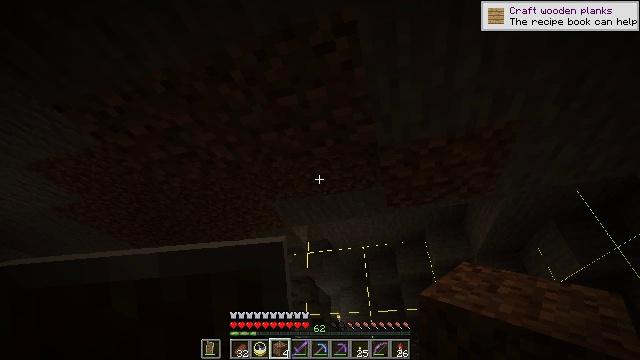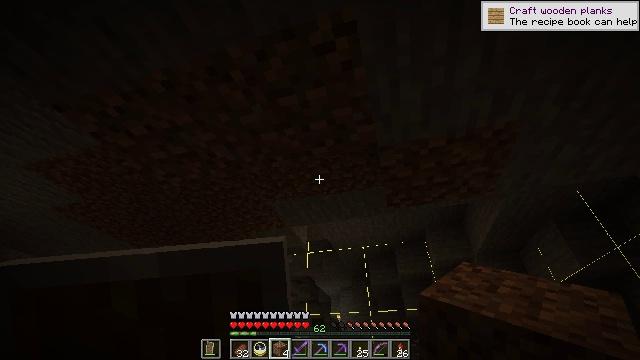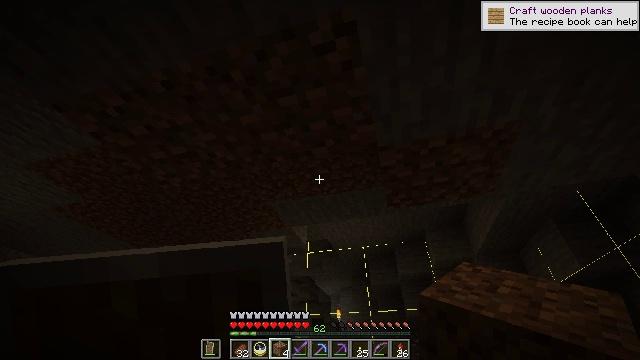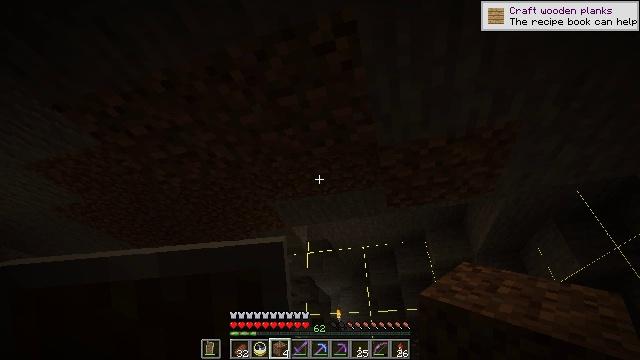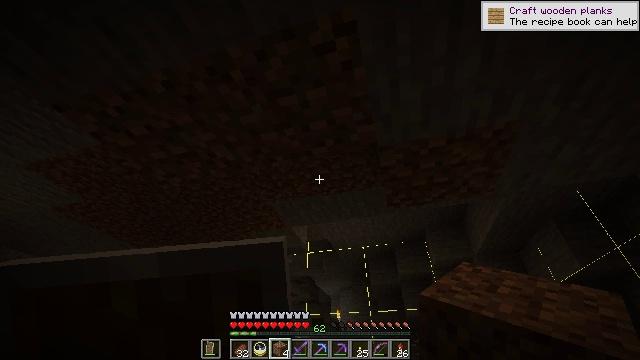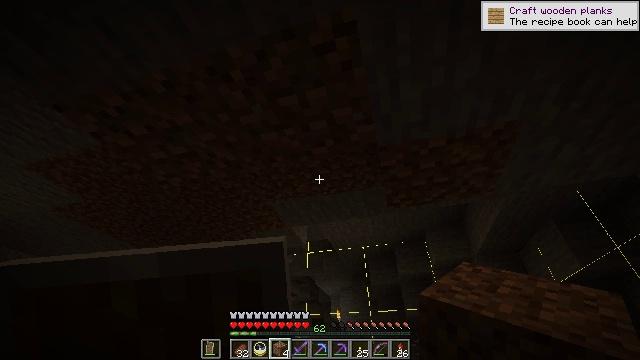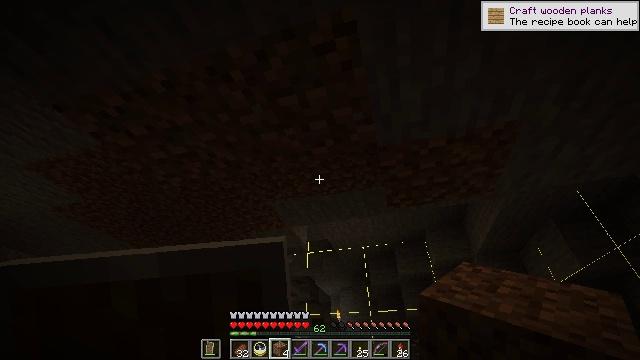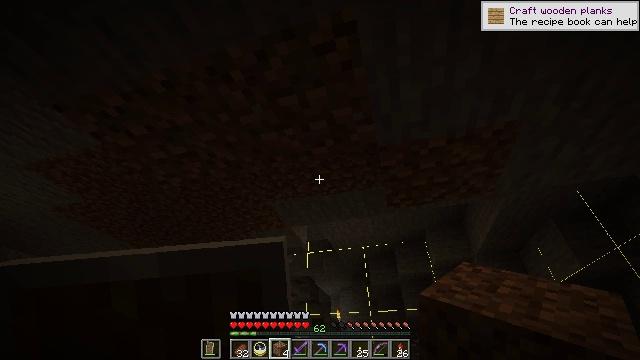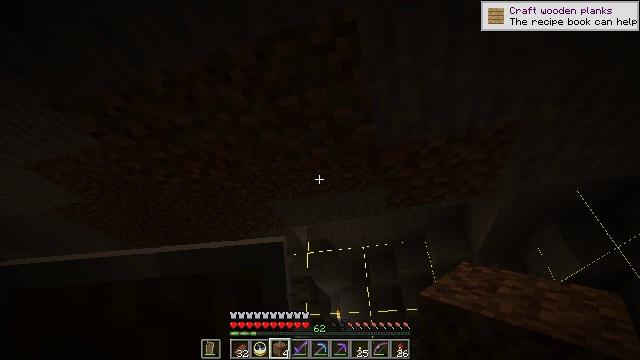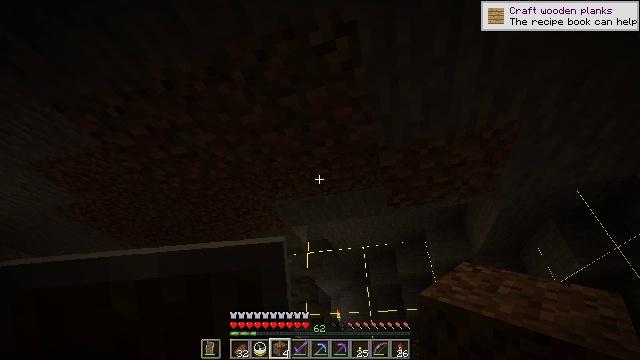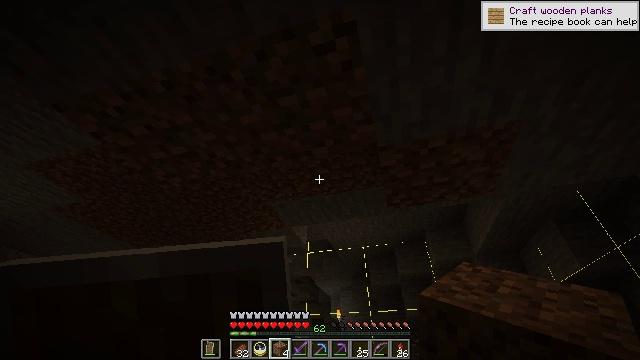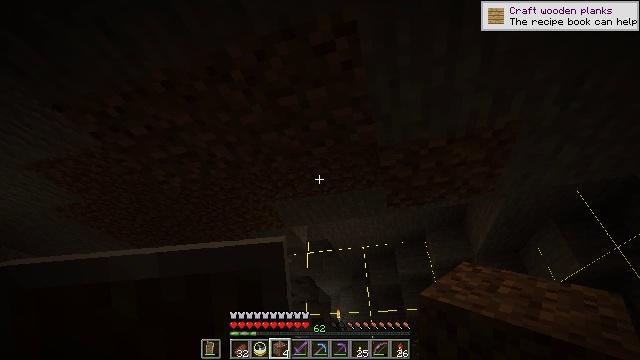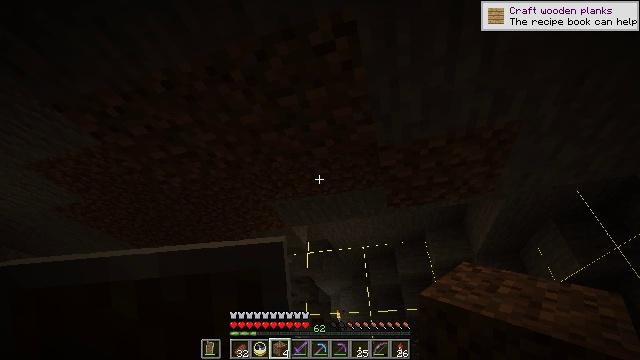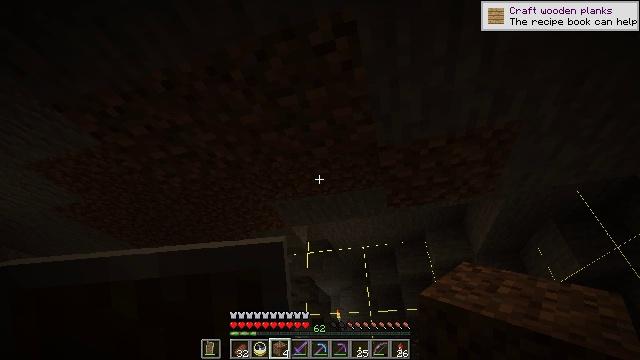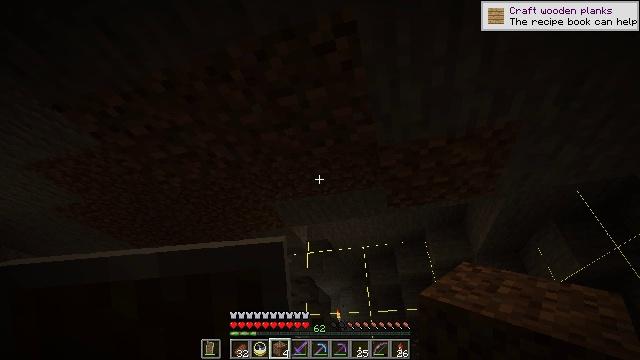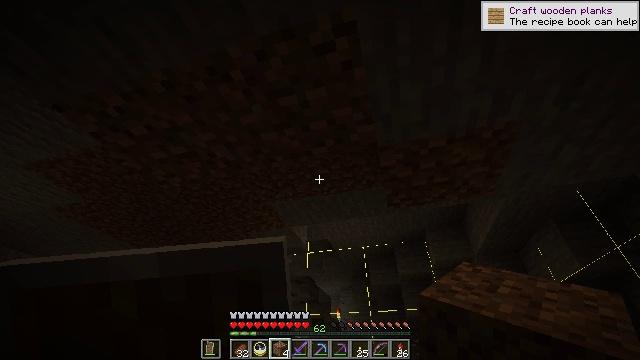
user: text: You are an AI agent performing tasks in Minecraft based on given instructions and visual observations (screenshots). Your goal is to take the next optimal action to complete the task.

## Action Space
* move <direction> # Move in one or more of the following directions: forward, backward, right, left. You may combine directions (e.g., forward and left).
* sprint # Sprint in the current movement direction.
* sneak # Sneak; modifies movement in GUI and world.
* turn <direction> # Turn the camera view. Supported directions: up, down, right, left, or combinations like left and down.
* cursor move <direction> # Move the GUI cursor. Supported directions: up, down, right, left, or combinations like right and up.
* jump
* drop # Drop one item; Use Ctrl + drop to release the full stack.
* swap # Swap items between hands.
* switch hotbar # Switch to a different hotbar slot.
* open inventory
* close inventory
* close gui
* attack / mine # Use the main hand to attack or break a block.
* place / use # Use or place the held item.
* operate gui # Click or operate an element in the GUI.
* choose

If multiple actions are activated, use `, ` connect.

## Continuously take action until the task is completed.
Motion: motion action
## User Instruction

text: Find and mine the gold ore.
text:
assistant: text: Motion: no_op
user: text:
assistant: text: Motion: no_op
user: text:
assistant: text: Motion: no_op
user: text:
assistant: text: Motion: no_op
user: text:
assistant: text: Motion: no_op
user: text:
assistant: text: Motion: no_op
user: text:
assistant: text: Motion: no_op
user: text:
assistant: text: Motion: no_op
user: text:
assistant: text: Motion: no_op
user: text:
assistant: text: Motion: no_op
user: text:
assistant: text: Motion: no_op
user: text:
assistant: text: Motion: no_op
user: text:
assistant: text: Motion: no_op
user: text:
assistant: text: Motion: no_op
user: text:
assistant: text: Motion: no_op
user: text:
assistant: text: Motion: no_op
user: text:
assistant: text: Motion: no_op
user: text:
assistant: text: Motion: no_op
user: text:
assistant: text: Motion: no_op
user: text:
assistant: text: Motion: no_op
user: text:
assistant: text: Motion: no_op
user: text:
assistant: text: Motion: no_op
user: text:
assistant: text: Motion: no_op
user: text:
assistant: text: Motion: no_op
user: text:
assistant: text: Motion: no_op
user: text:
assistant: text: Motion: no_op
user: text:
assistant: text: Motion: no_op
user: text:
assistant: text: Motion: no_op
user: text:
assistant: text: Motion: no_op
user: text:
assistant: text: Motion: no_op